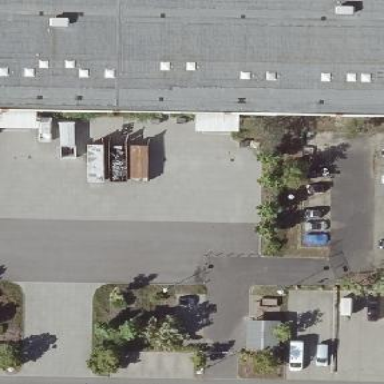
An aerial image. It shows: Manufacturing building.